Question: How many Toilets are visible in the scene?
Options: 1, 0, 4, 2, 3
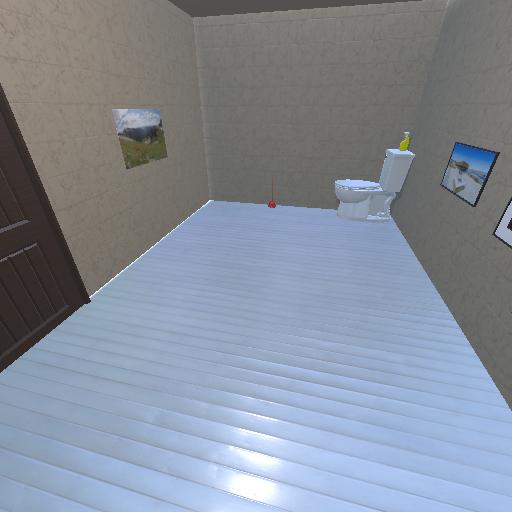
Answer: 1